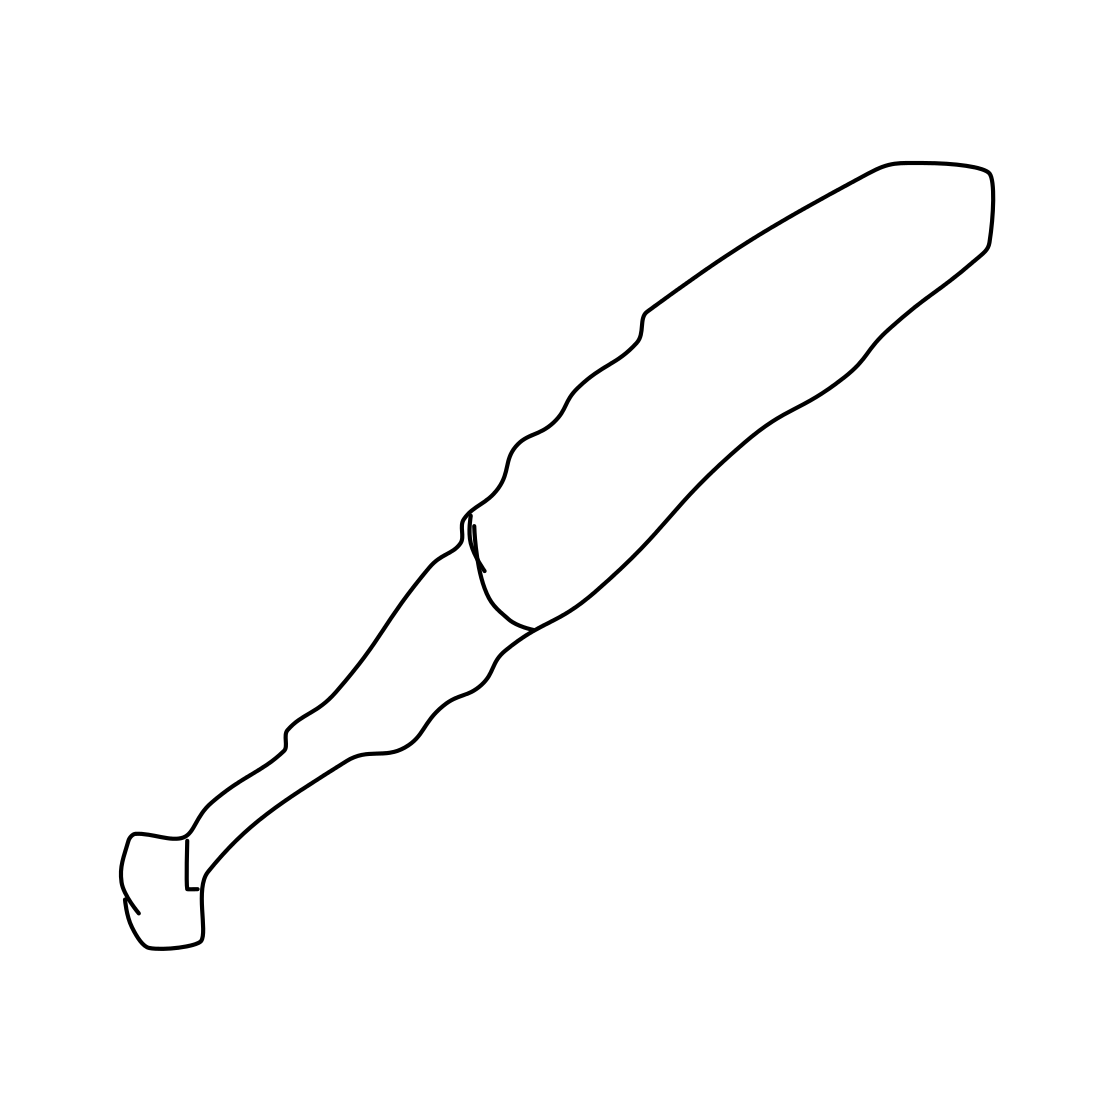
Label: baseball bat